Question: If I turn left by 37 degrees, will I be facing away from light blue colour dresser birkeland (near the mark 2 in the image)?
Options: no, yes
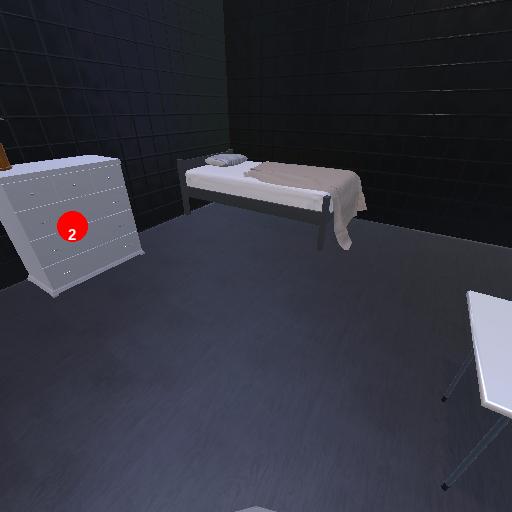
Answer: no